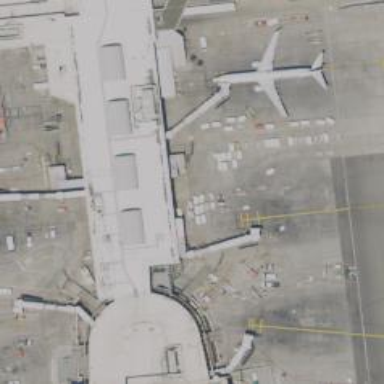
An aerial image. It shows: Airport gate.